Question: Im working in an application which requires the camera. The way Im opening it is this:
'''
let Picker = UIImagePickerController()
Picker.delegate = self
Picker.sourceType = .camera
present(Picker, animated: true, completion: nil)
'''
Everything works perfectly, this is the result which I get:

What I would like to do now is replace that "Cancel" button for a button which let the user select a photo from his photolibrary. I have been reading a lot but I still do not get a solution.
Thank to everyone
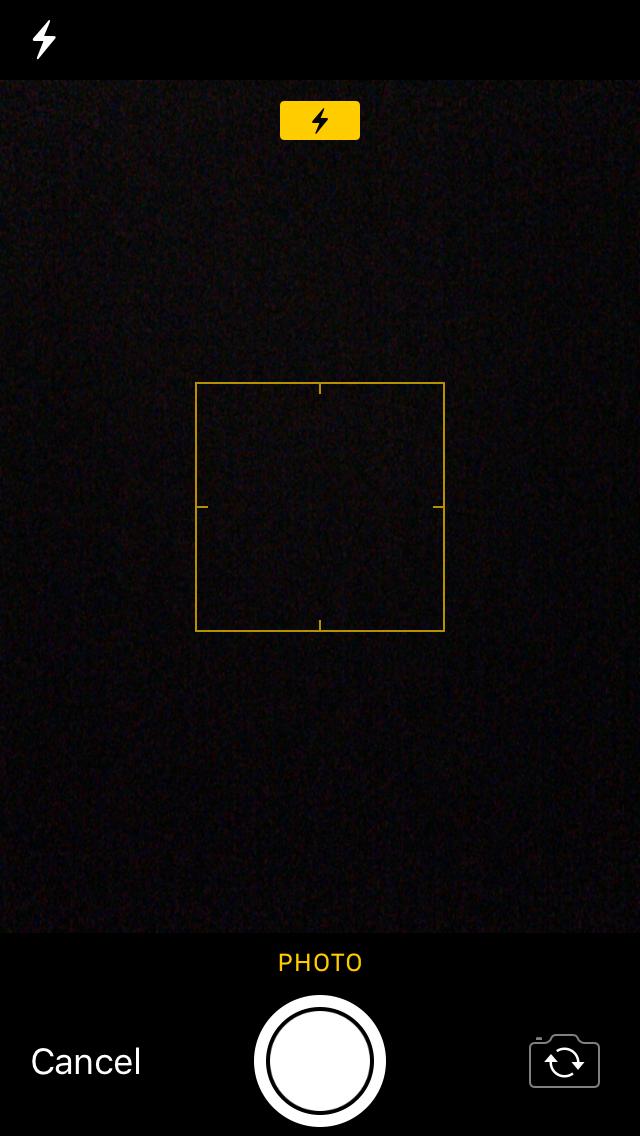
Answer: You can do it instead of that
'''
@IBAction func buttonOnClick(_ sender: UIButton)
{
let alert = UIAlertController(title: "Choose Image", message: nil, preferredStyle: .actionSheet)
alert.addAction(UIAlertAction(title: "Camera", style: .default, handler: { _ in
self.openCamera()
}))
alert.addAction(UIAlertAction(title: "Gallery", style: .default, handler: { _ in
self.openGallary()
}))
alert.addAction(UIAlertAction.init(title: "Cancel", style: .cancel, handler: nil))
/*If you want work actionsheet on ipad
then you have to use popoverPresentationController to present the actionsheet,
otherwise app will crash on iPad */
switch UIDevice.current.userInterfaceIdiom {
case .pad:
alert.popoverPresentationController?.sourceView = sender
alert.popoverPresentationController?.sourceRect = sender.bounds
alert.popoverPresentationController?.permittedArrowDirections = .up
default:
break
}
self.present(alert, animated: true, completion: nil)
}
func openCamera()
{
if(UIImagePickerController .isSourceTypeAvailable(UIImagePickerControllerSourceType.camera))
{
imagePicker.sourceType = UIImagePickerControllerSourceType.camera
imagePicker.allowsEditing = true
self.present(imagePicker, animated: true, completion: nil)
}
else
{
let alert = UIAlertController(title: "Warning", message: "You don't have camera", preferredStyle: .alert)
alert.addAction(UIAlertAction(title: "OK", style: .default, handler: nil))
self.present(alert, animated: true, completion: nil)
}
}
func openGallary()
{
imagePicker.sourceType = UIImagePickerControllerSourceType.photoLibrary
imagePicker.allowsEditing = true
self.present(imagePicker, animated: true, completion: nil)
}
'''